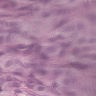
Metastatic tissue present: yes